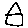
Label: house